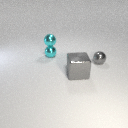
small gray metal sphere to the right of large gray metal cube